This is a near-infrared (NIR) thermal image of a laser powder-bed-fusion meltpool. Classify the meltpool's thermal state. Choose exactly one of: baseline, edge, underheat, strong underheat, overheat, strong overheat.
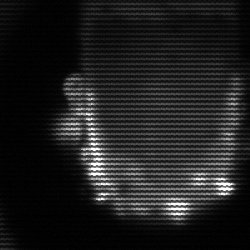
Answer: baseline